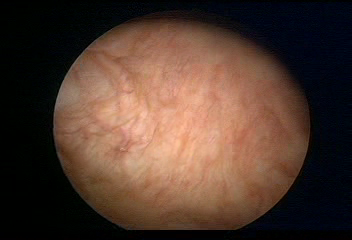
Modality: WLC
Class: Normal mucosa
Bladder cancer association: No